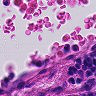
Metastatic tissue present: no